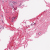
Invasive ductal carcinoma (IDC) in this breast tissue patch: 0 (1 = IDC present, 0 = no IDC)